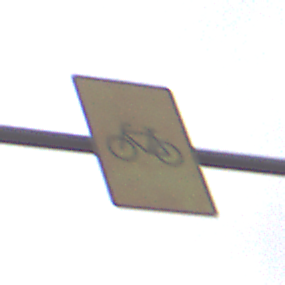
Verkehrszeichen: RadverkehrOhnePfeilsymbol
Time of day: MorningAfternoon
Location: Outdoor (Urban)
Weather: Overcast
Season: NotSpecified
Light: Natural